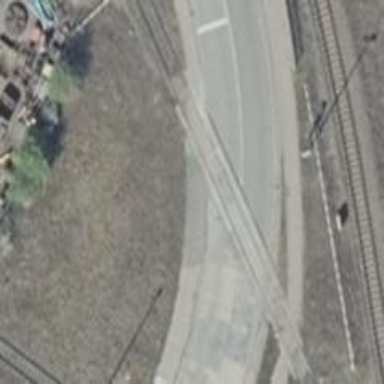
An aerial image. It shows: Level crossing along the railway.